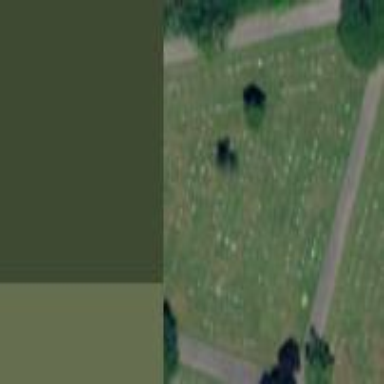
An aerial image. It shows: Sector in the cemetery.